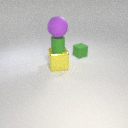
small green rubber cube behind large yellow metal cube